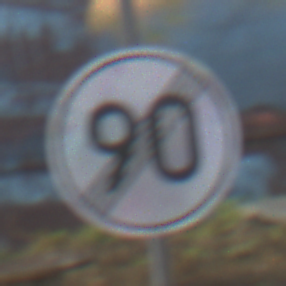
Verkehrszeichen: EndeGeschwindigkeit90
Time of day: MorningAfternoon
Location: Outdoor (Urban)
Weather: PartlyCloudy
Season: NotSpecified
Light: Natural